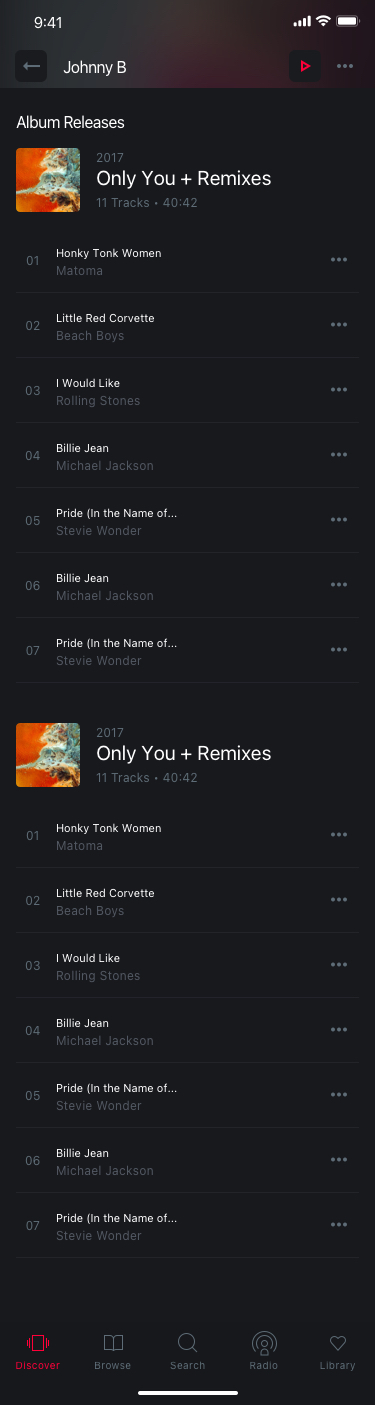
Text in this UI design:
Johnny B
2017
11 Tracks • 40:42
Only You + Remixes
2017
11 Tracks • 40:42
Only You + Remixes
Album Releases